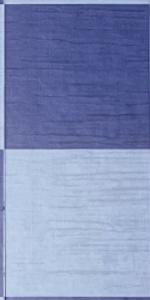
Label: Empty